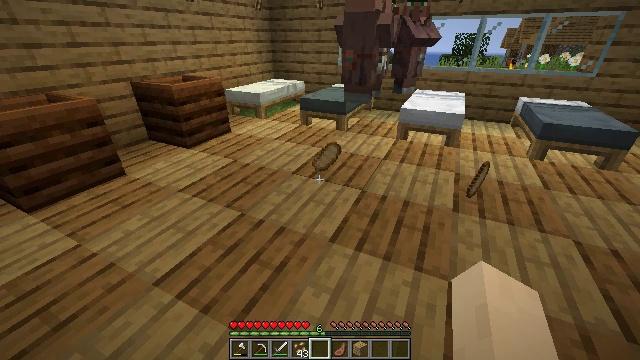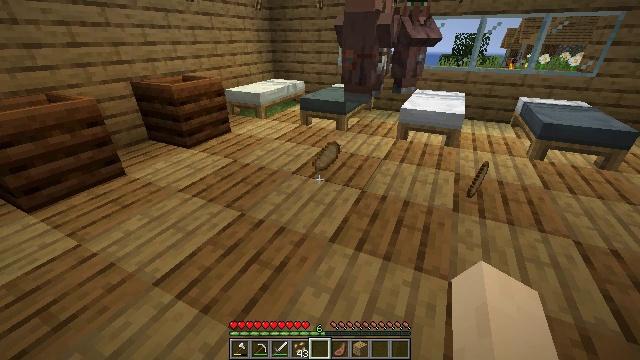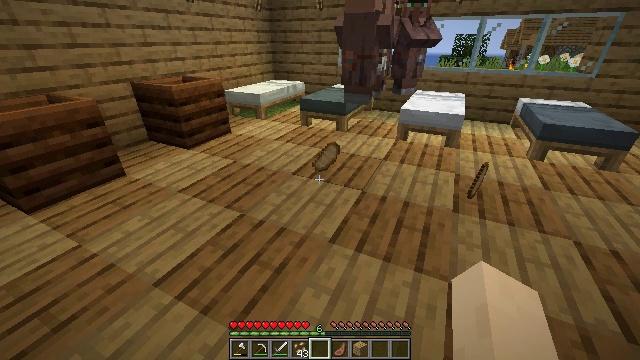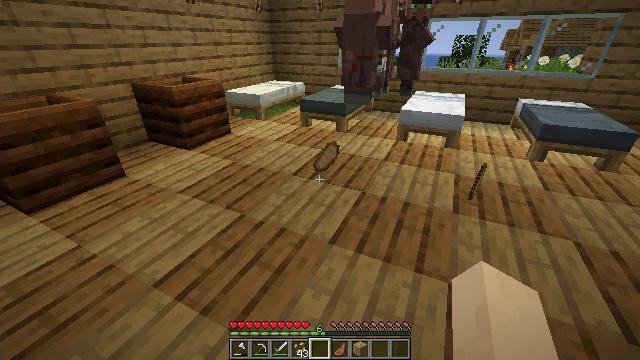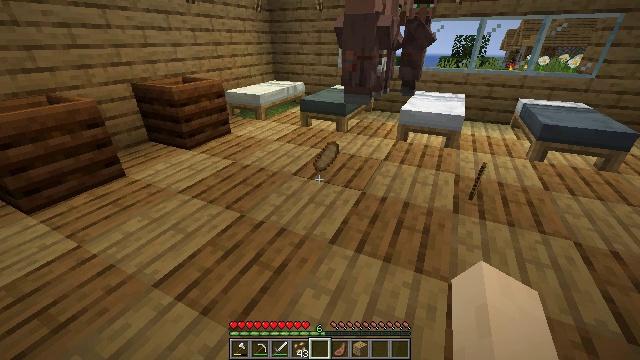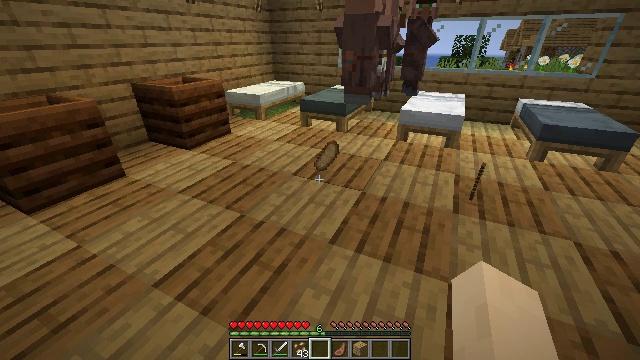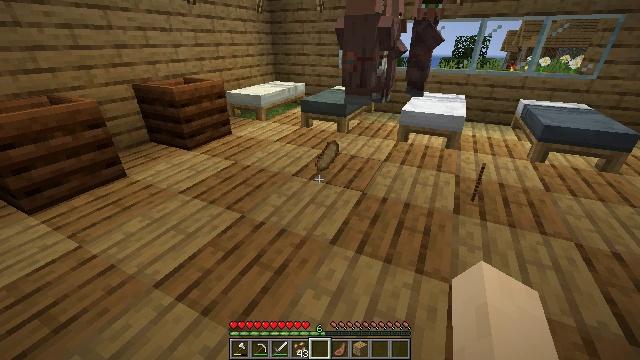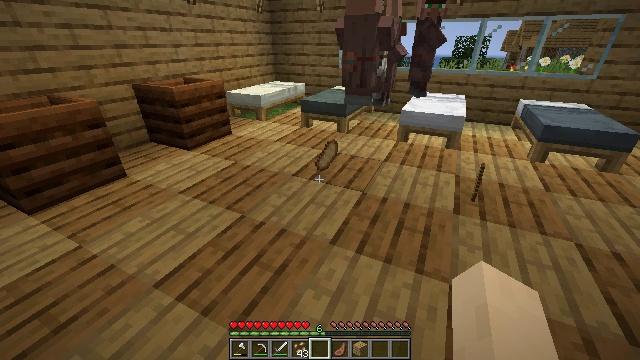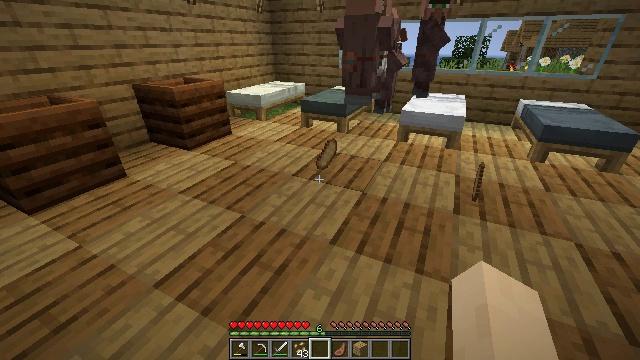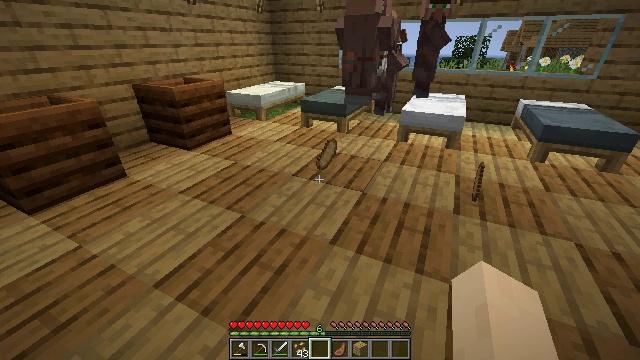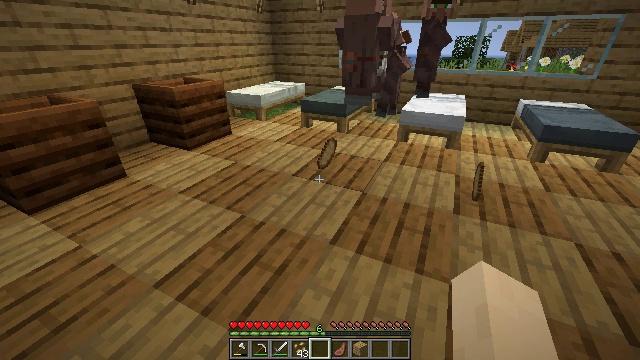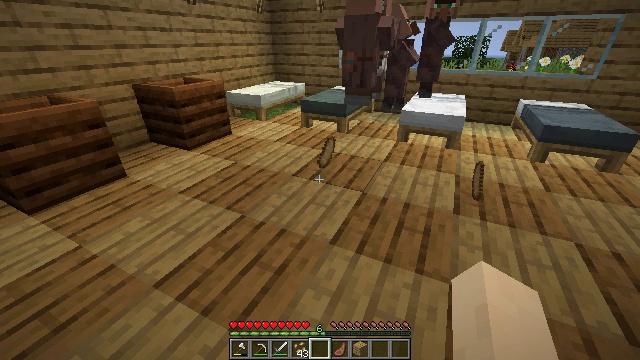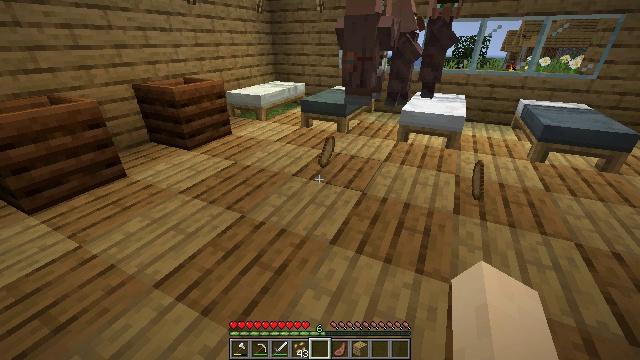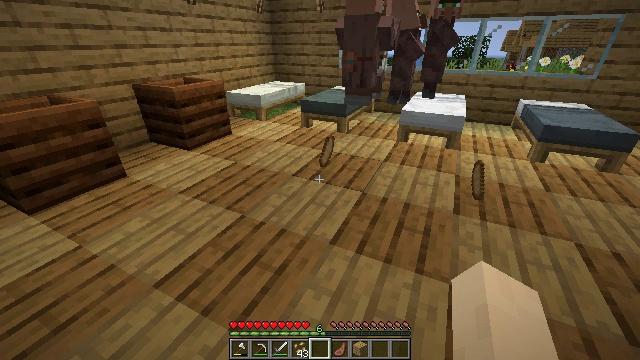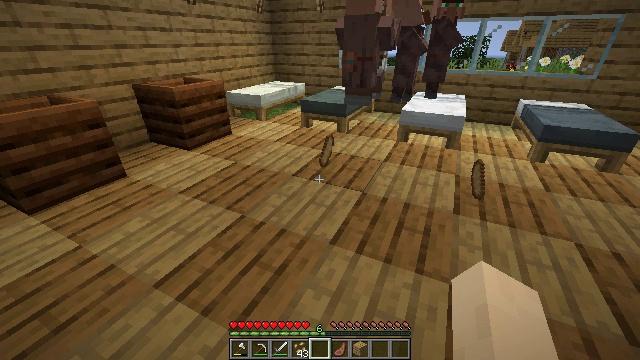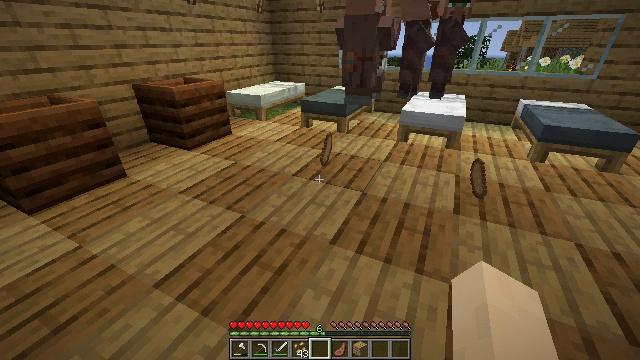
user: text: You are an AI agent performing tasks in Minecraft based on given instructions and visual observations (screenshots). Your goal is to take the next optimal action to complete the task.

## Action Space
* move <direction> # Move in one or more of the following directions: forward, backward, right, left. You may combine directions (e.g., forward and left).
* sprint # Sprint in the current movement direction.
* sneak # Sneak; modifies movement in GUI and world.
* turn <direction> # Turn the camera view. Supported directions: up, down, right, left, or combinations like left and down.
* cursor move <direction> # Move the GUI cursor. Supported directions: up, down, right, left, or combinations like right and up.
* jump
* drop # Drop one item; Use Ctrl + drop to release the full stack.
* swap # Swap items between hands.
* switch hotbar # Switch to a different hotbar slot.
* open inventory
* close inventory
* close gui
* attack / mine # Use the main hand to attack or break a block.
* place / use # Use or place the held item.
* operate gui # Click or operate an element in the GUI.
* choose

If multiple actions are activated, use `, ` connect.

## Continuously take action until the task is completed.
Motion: motion action
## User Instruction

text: Drop a cooked mutton.
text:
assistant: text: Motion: no_op
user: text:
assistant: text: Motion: no_op
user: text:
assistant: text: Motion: no_op
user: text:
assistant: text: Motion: no_op
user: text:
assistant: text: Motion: no_op
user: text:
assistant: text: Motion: no_op
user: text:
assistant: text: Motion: no_op
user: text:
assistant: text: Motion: no_op
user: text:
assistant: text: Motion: no_op
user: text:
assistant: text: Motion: no_op
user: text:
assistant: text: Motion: no_op
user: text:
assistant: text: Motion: no_op
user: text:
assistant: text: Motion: no_op
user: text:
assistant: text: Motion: no_op
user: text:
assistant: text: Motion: no_op
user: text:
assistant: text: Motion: no_op
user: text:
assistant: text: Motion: no_op
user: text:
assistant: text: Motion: no_op
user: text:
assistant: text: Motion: no_op
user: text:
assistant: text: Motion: no_op
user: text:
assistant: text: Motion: no_op
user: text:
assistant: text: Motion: no_op
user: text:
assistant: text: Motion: no_op
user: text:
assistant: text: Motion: no_op
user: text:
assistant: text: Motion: no_op
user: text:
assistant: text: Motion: no_op
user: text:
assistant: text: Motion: no_op
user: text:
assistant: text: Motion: no_op
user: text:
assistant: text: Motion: no_op
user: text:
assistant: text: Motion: no_op